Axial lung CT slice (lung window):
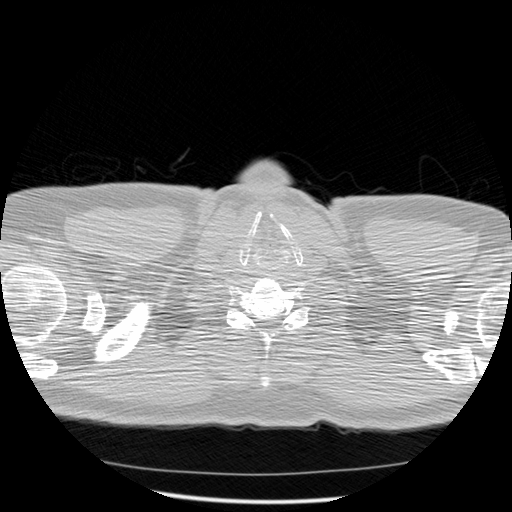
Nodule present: no